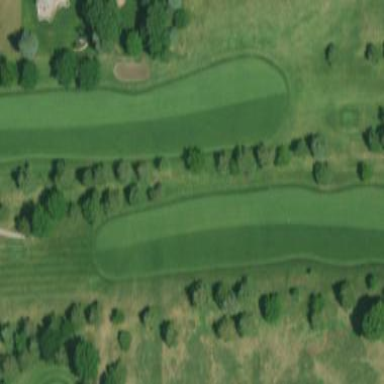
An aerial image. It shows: Area of rough grass used for golf.